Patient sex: M
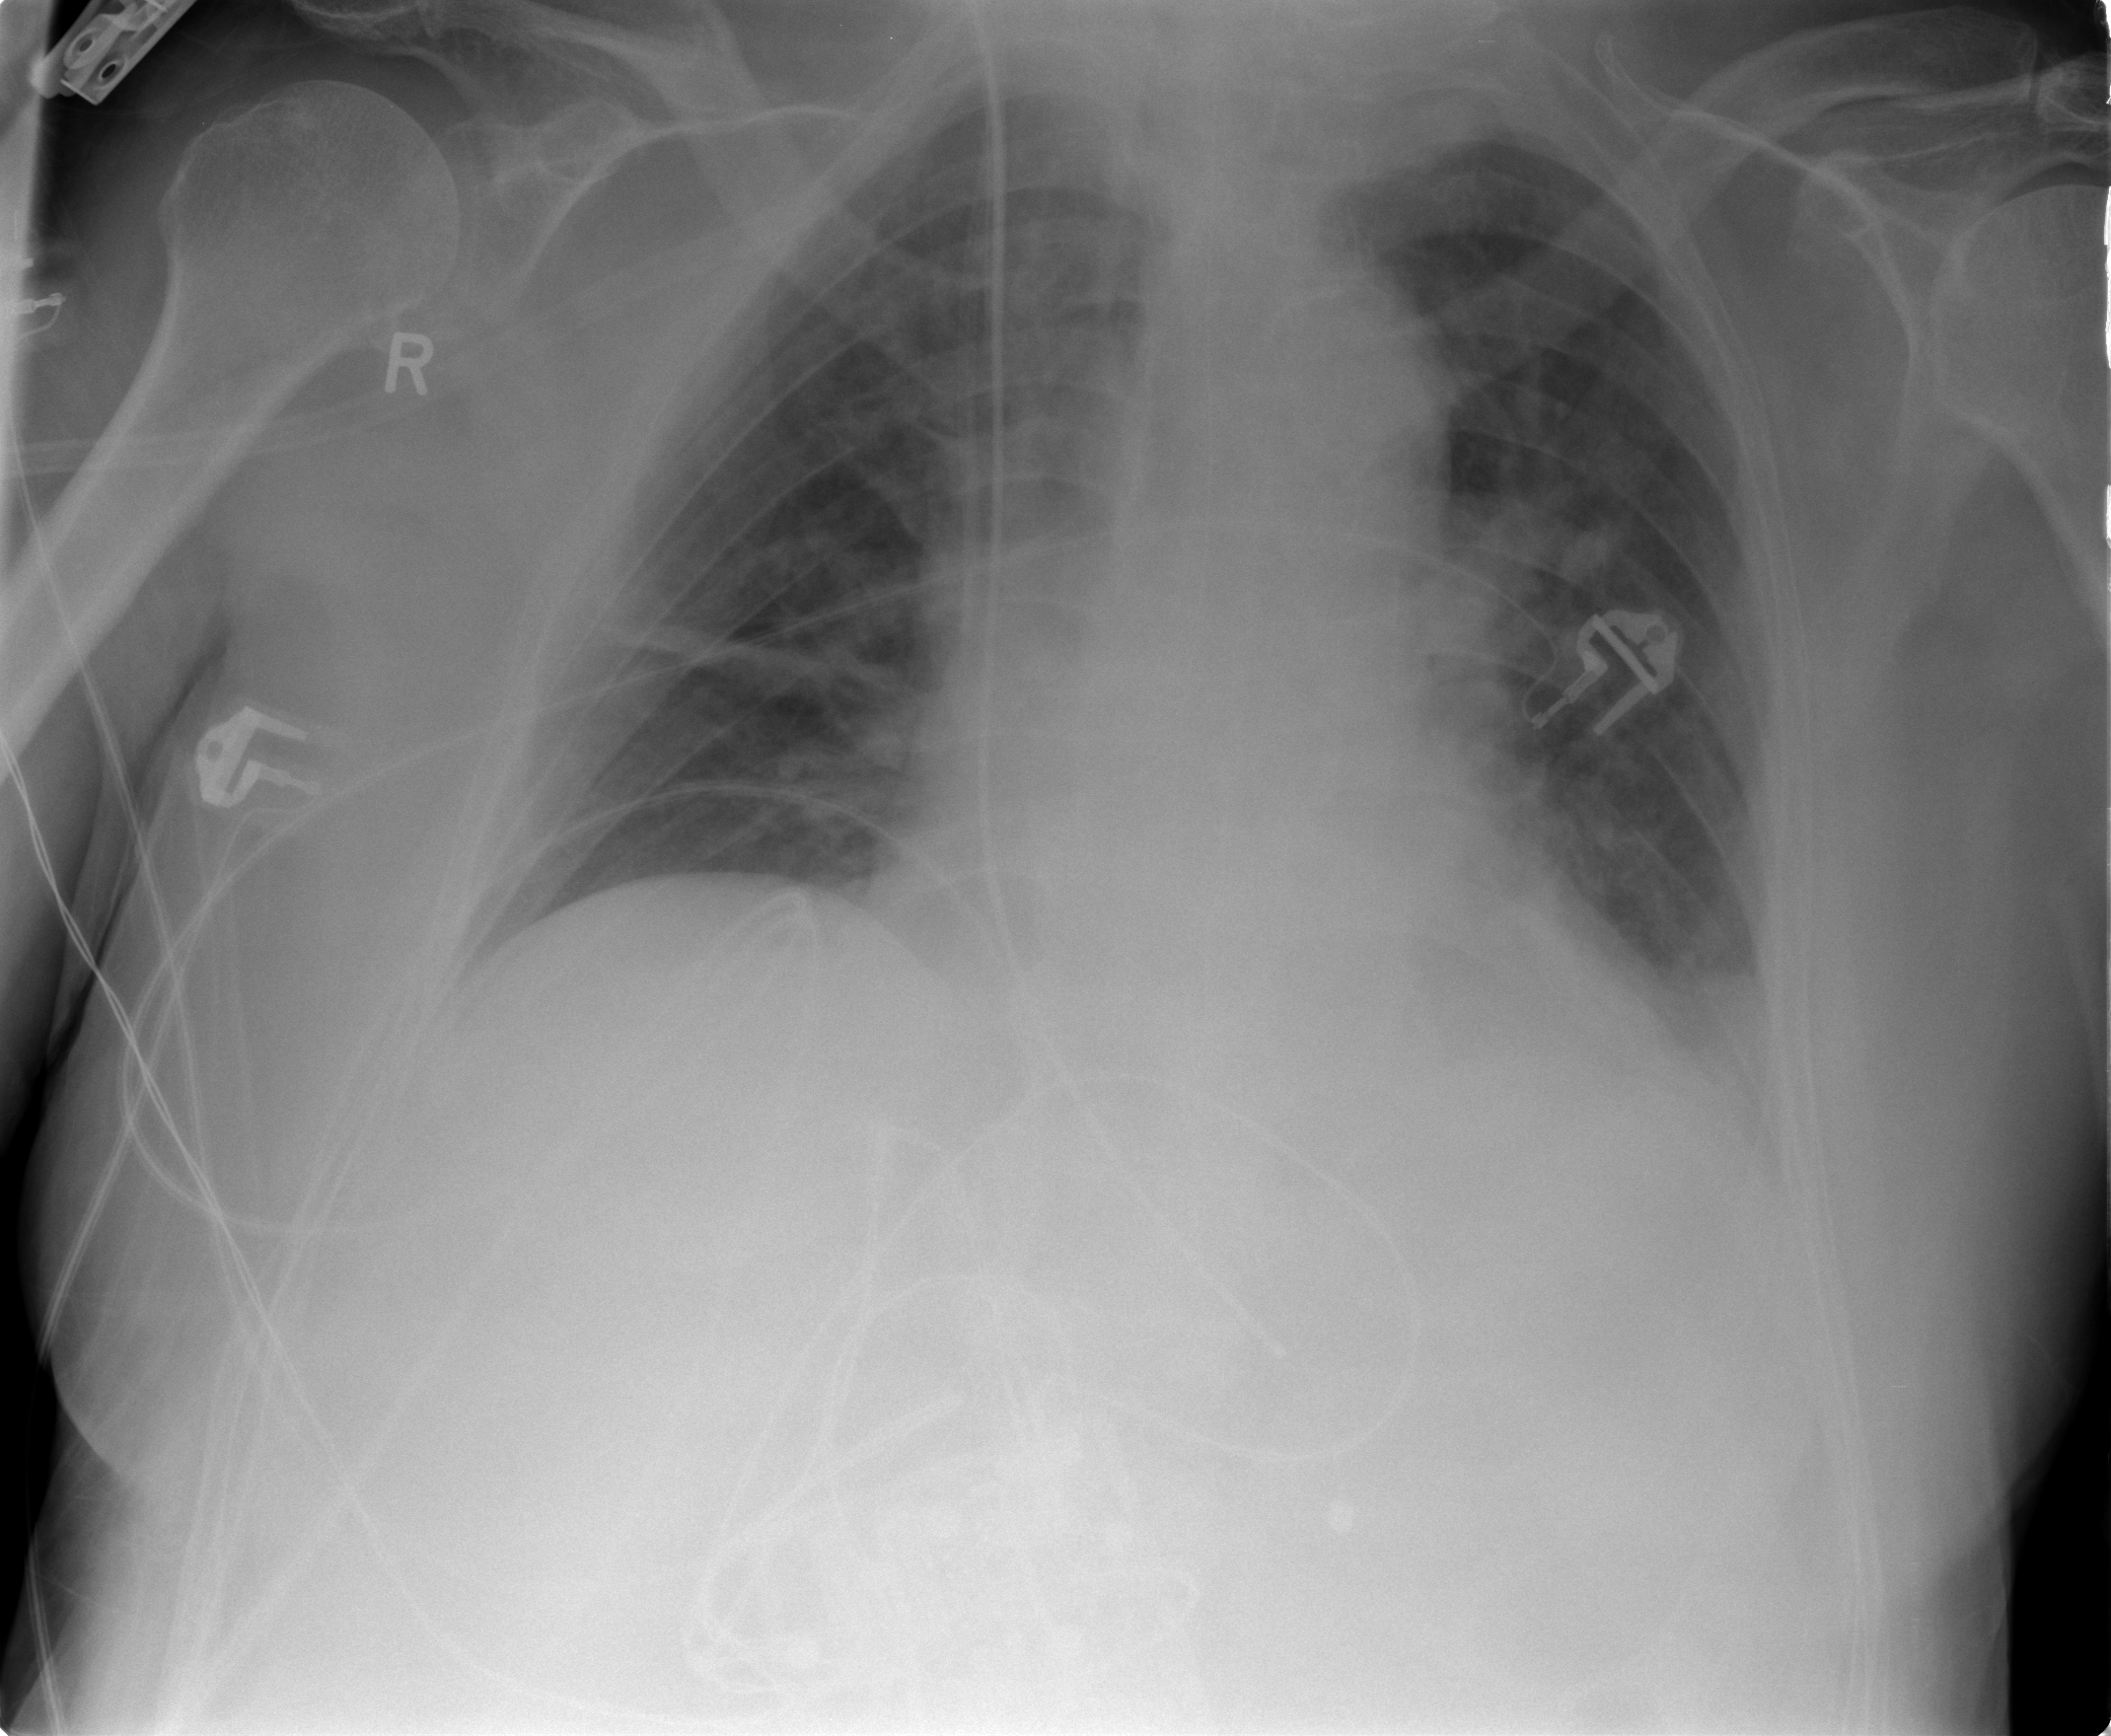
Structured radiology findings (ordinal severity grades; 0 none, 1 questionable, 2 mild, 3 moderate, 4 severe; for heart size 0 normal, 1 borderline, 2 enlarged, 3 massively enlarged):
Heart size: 2
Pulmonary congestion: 2
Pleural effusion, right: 0
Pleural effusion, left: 2
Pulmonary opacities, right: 0
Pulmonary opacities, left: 0
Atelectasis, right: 2
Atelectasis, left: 2